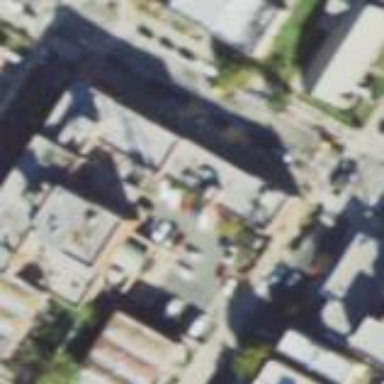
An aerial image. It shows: Hospital building.